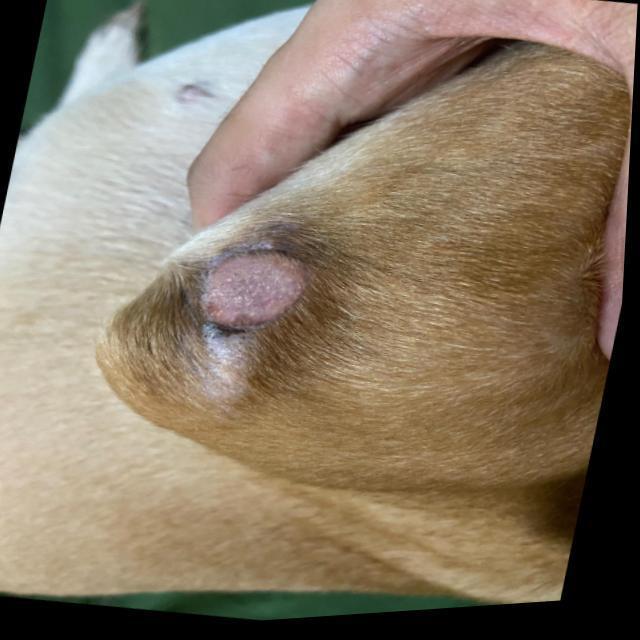
Canine ringworm (Dermatophytosis) — fungal infection caused by Microsporum or Trichophyton. Presents with circular alopecia, scaling, crusting, and broken hairs.